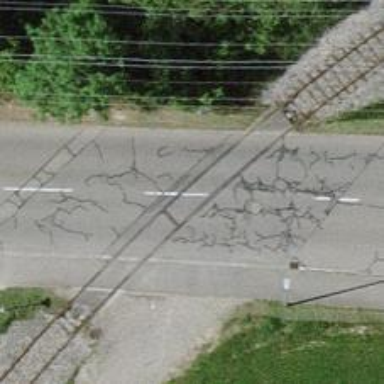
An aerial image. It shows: Level crossing along the railway.